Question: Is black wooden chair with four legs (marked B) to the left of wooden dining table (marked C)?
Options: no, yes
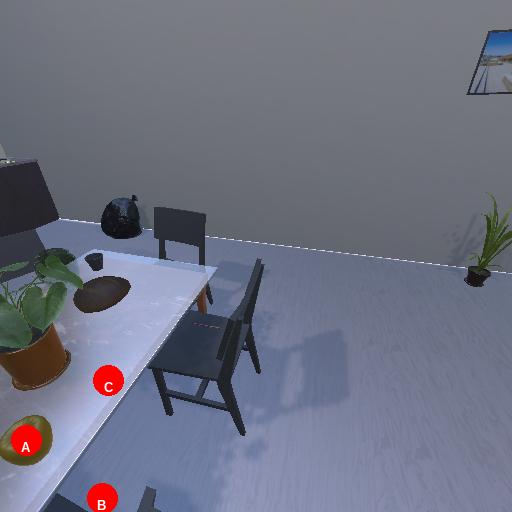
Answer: no